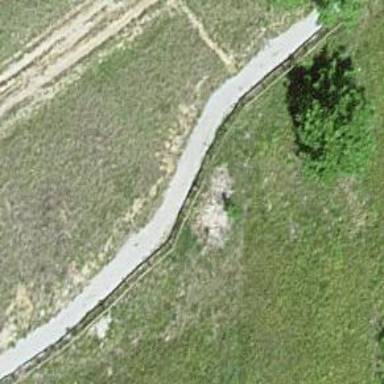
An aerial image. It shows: Path on the ground.